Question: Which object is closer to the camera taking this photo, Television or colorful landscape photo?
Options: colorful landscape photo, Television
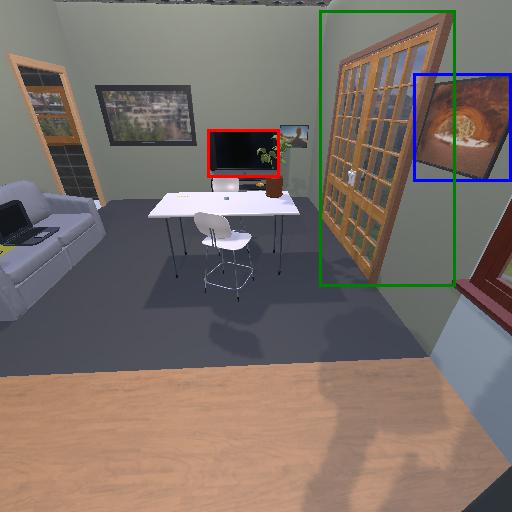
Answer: colorful landscape photo